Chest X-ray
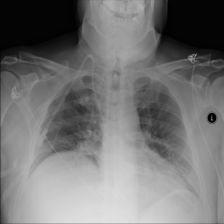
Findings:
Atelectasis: positive
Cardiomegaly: negative
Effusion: negative
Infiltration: negative
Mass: negative
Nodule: negative
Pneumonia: negative
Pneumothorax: negative
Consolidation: negative
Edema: negative
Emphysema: negative
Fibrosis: negative
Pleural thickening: negative
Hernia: negative